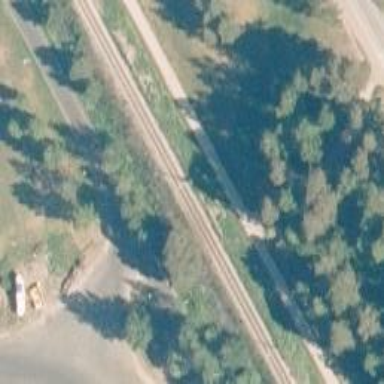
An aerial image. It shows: Railway signal.